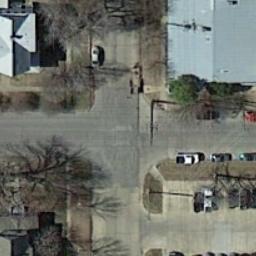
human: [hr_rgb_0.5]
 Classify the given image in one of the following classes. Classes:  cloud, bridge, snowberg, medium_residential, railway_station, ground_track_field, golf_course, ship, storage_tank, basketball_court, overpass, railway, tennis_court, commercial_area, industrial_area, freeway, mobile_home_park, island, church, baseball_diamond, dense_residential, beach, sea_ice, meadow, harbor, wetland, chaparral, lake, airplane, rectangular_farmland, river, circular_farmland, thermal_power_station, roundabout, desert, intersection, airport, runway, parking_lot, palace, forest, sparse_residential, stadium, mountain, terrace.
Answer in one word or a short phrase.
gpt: intersection